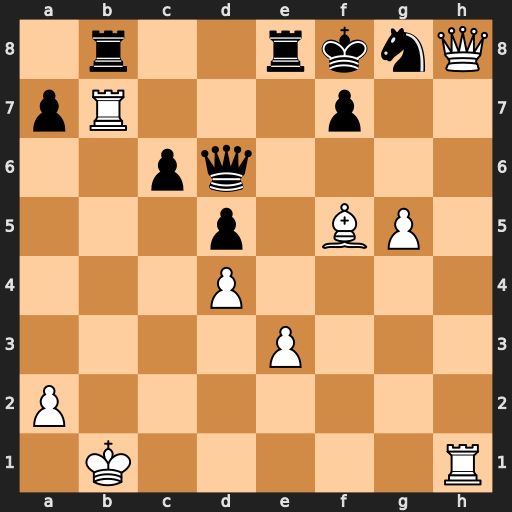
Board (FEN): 1r2rknQ/pR3p2/2pq4/3p1BP1/3P4/4P3/P7/1K5R
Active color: w
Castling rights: -
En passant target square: -
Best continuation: Qg7+ Kxg7 Rh7+ Kf8 Rxf7#